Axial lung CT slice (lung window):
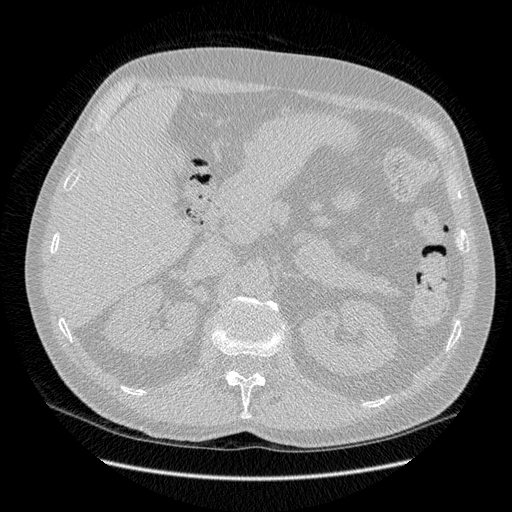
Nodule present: no